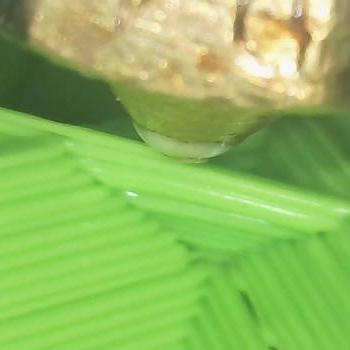
Flow rate: 42%